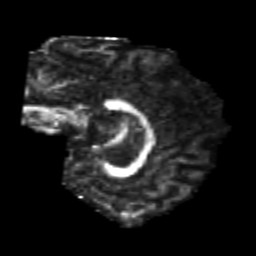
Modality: FA
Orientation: sagittal
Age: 24
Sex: male
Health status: healthy
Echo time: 0.074 s